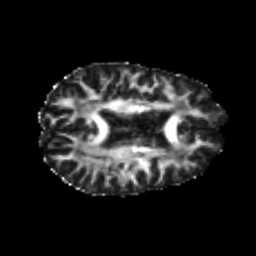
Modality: FA
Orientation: axial
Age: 22
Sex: female
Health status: healthy
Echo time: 0.074 s